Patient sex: F
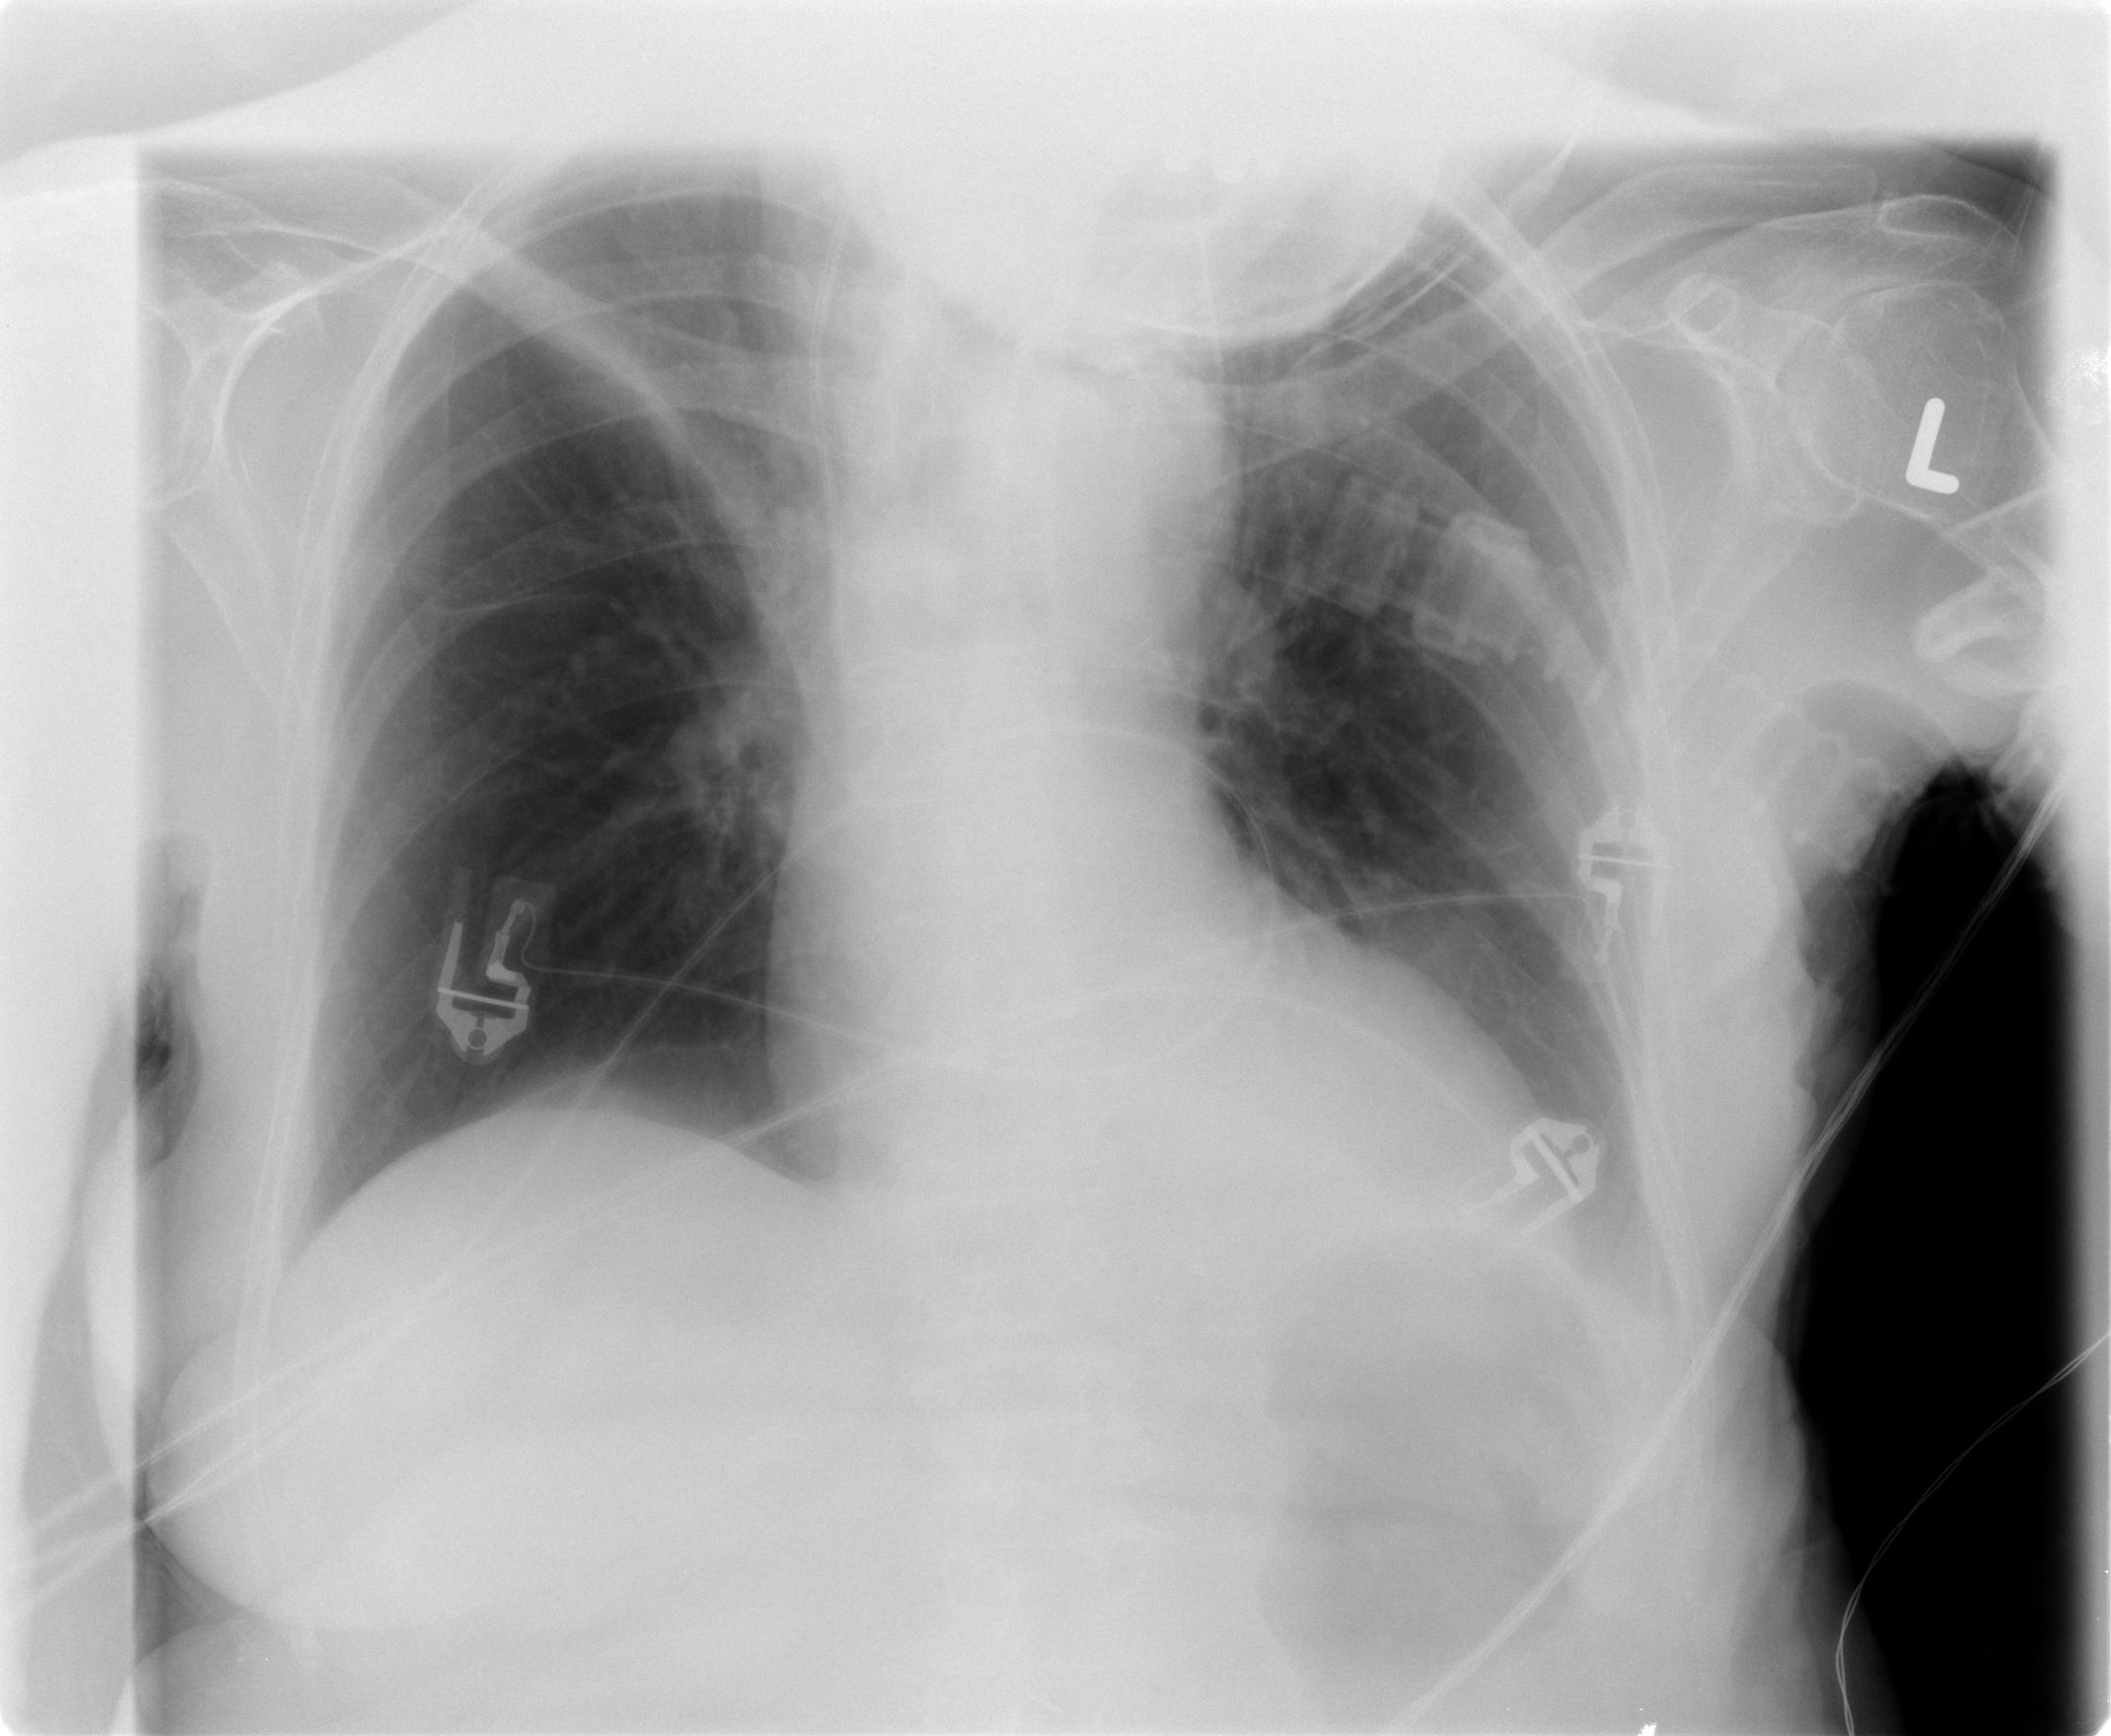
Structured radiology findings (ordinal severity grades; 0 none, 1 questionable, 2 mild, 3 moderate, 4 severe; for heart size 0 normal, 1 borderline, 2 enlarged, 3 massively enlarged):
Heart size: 0
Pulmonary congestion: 1
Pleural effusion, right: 0
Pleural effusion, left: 2
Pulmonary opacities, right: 0
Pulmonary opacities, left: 0
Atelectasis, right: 1
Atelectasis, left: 2